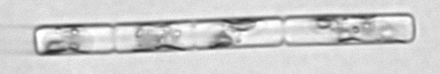
Label: Guinardia_delicatula